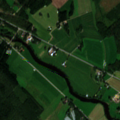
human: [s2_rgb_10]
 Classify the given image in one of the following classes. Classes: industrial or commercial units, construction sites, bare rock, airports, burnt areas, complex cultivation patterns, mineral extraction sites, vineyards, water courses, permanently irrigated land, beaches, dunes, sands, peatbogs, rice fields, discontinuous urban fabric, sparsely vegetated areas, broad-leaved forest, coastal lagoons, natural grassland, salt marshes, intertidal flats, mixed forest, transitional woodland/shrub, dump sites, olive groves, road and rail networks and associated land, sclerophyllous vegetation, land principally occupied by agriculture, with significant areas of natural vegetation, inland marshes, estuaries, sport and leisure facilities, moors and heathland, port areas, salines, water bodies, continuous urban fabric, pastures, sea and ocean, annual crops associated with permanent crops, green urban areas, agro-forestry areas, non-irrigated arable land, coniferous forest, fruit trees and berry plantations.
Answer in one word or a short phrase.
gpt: non-irrigated arable land, land principally occupied by agriculture, with significant areas of natural vegetation, coniferous forest, mixed forest